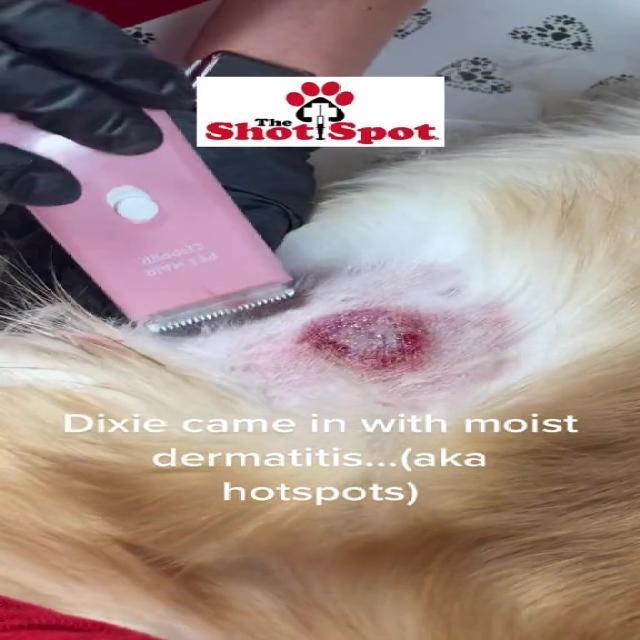
Canine dermatitis — inflammation of the skin presenting with erythema, pruritus, papules, and excoriation. May be allergic, contact, or atopic in origin.